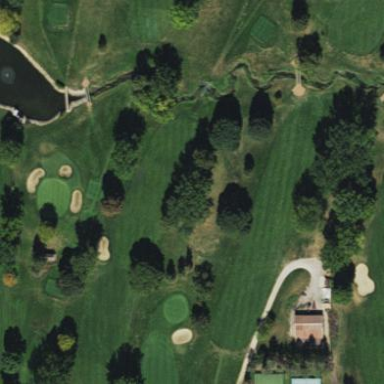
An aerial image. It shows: Golf course.